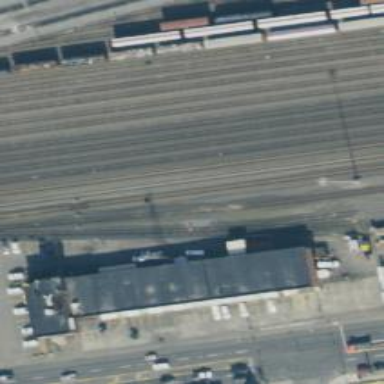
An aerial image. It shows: Railway yard in service.